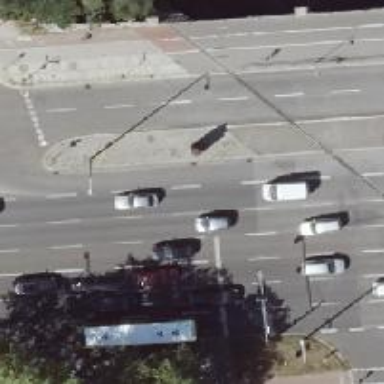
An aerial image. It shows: Road with traffic signals.